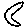
Label: moon